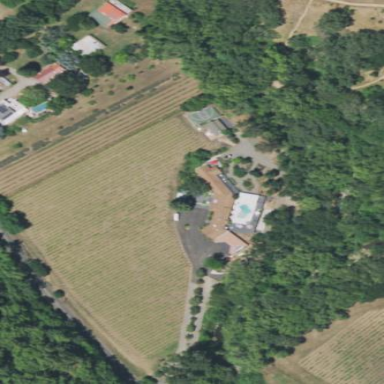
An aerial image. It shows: Vineyard growing grapes.